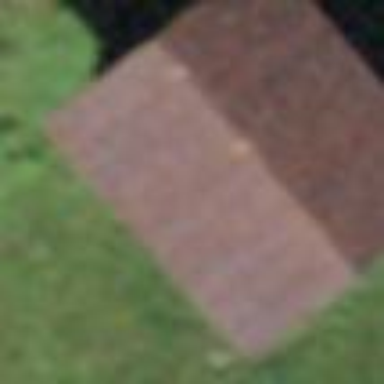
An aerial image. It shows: Shed.